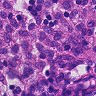
Metastatic tissue present: no